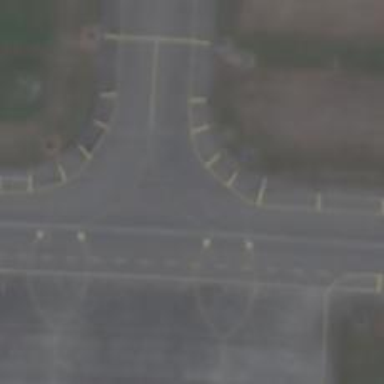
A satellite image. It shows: Image of taxiway at airport.